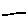
Label: line